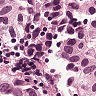
Metastatic tissue present: yes